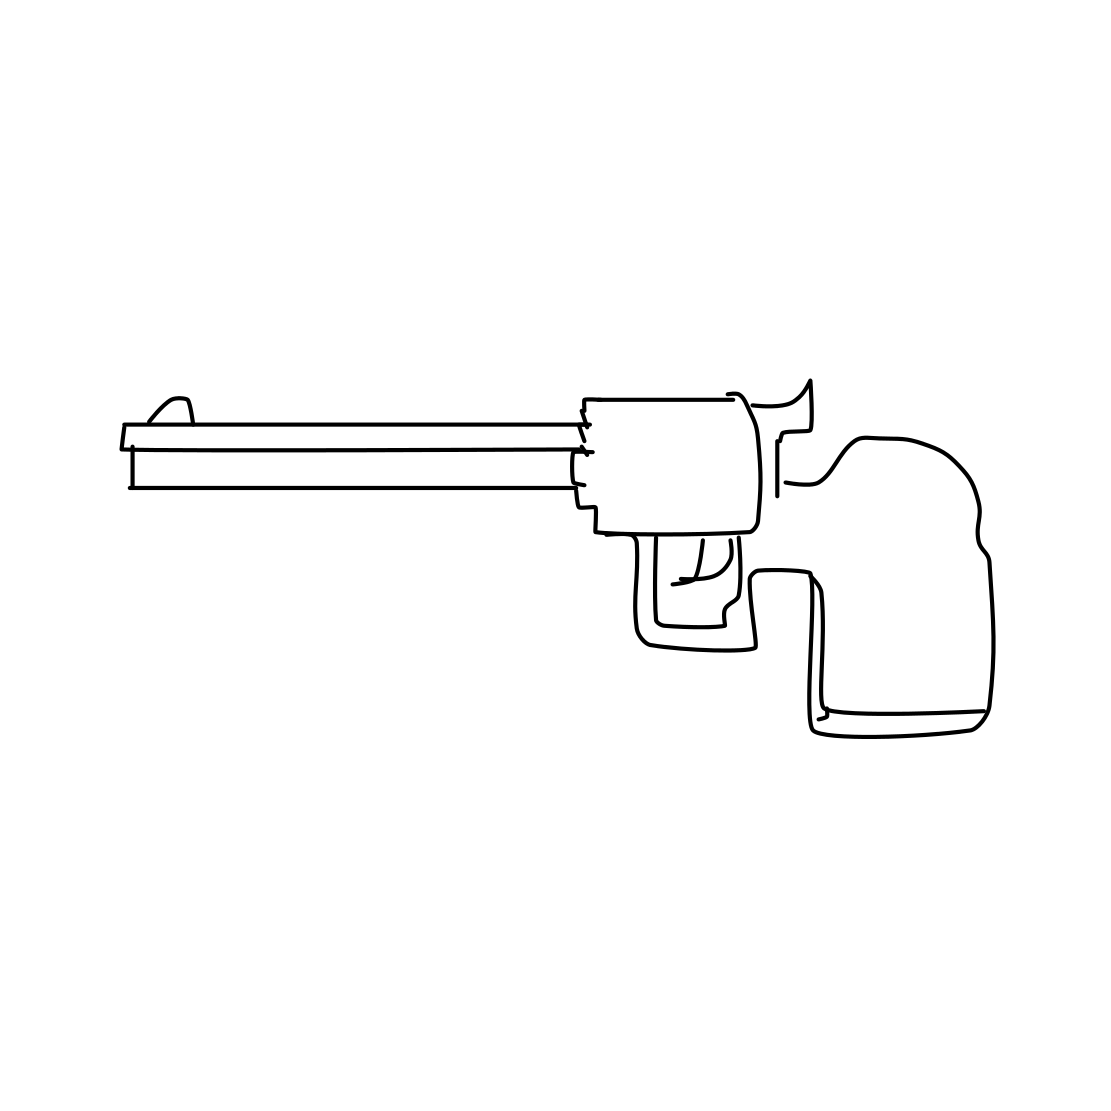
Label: rifle